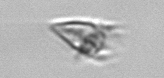
Label: Paratontonia_gracillima